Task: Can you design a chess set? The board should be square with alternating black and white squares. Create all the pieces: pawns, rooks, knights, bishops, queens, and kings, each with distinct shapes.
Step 1409:
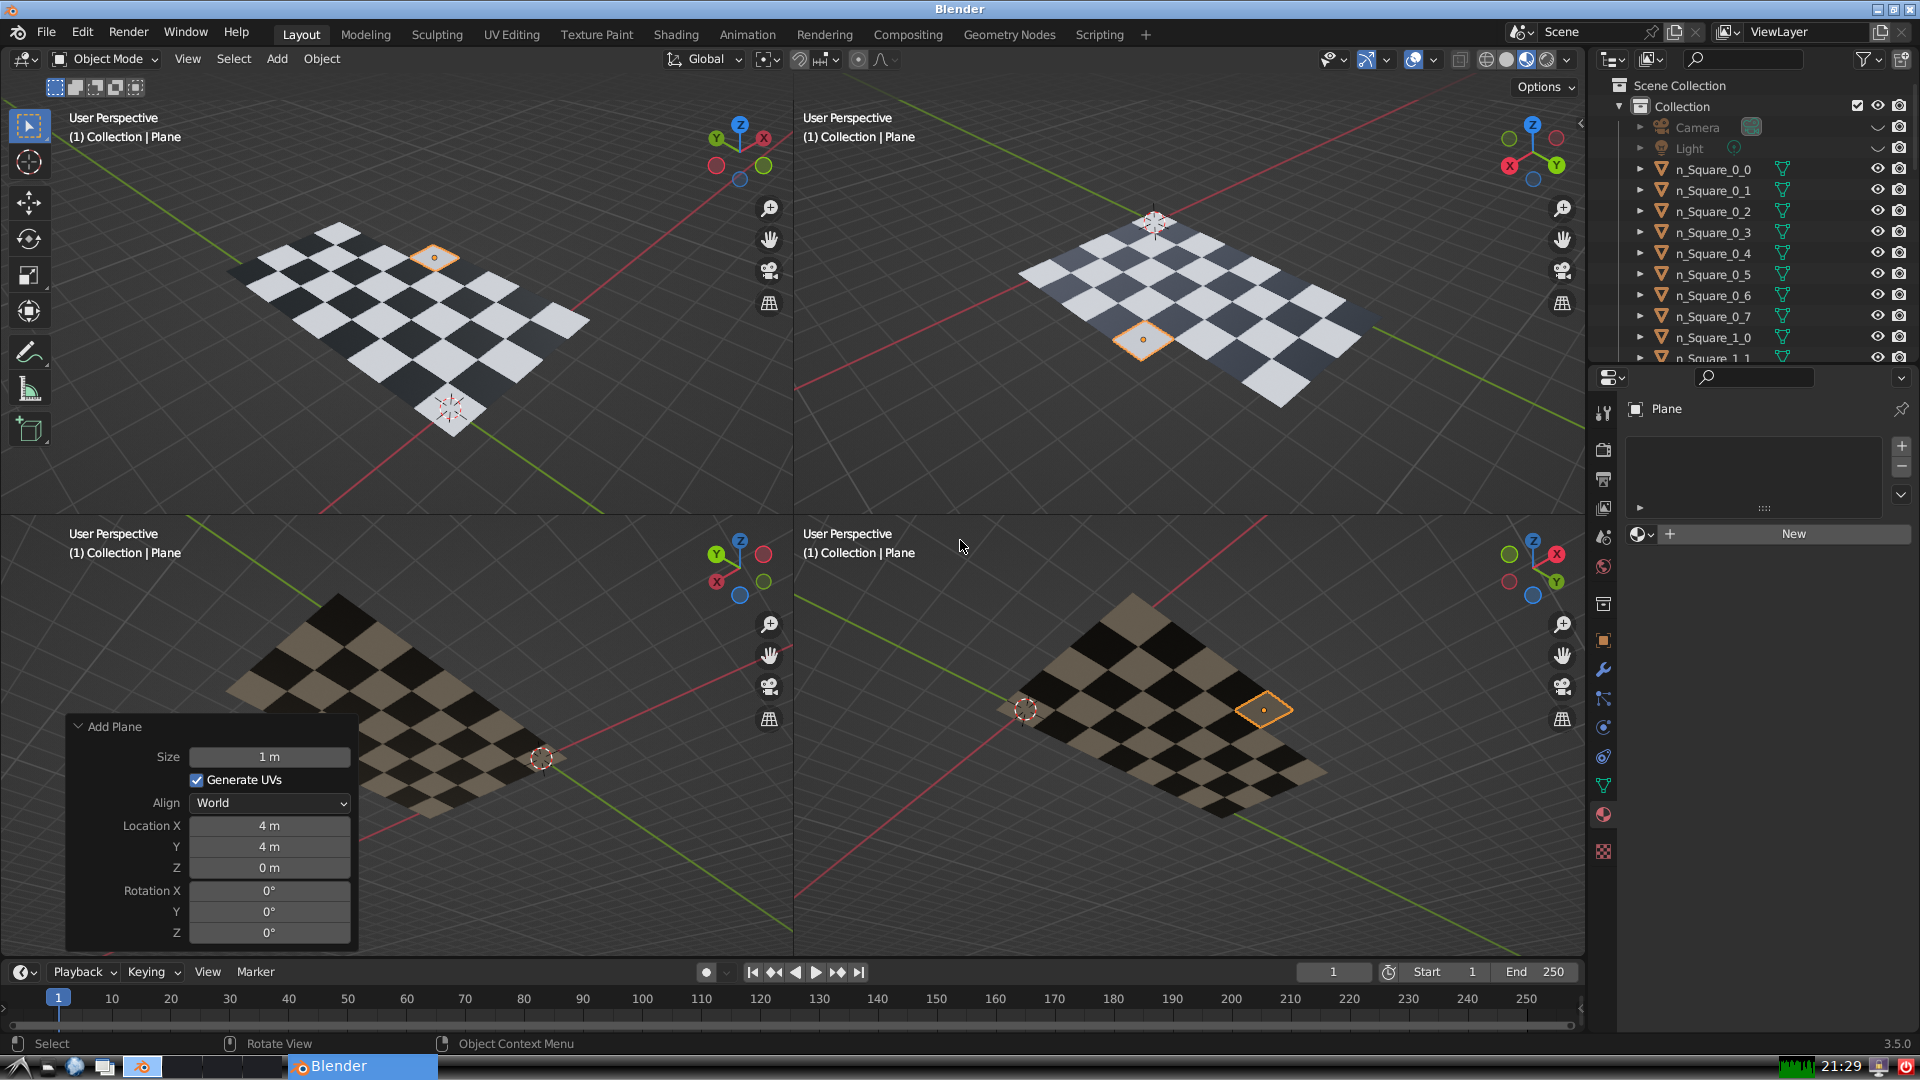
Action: {"key_press": ['Ctrl, Home']}